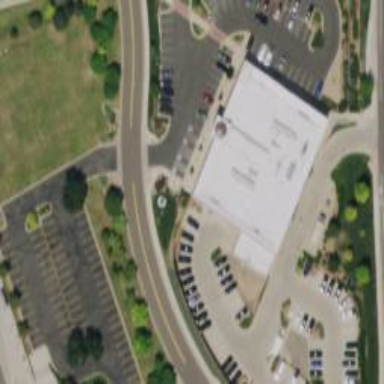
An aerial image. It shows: Police building.